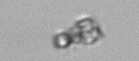
Label: detritus